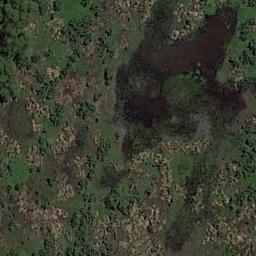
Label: wetland